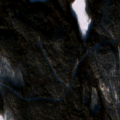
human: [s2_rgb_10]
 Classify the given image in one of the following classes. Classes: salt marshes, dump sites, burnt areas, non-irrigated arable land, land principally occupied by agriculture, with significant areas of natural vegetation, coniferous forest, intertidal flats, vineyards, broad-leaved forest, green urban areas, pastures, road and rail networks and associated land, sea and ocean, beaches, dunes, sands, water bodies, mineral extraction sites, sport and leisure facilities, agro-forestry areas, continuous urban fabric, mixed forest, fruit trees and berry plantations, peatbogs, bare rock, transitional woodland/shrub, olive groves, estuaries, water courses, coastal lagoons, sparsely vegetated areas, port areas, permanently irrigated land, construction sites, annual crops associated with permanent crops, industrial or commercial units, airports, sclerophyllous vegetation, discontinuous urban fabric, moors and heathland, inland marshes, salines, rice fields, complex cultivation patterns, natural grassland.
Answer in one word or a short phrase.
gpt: coniferous forest